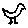
Label: bird